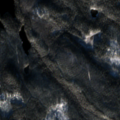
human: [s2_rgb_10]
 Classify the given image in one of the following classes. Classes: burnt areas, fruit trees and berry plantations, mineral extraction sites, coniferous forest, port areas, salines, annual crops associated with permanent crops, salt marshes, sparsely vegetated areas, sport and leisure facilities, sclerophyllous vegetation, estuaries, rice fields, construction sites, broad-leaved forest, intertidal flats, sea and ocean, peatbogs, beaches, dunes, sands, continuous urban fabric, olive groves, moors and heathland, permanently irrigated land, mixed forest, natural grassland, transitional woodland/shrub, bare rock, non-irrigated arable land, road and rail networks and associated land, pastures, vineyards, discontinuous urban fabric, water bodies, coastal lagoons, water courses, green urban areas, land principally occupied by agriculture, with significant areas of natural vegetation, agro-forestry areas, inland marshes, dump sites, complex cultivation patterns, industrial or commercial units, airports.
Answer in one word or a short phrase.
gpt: coniferous forest, mixed forest, water bodies